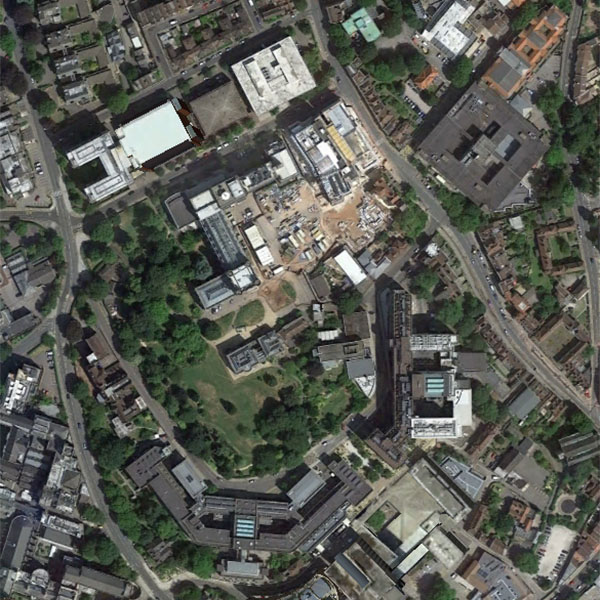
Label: School